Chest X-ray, AP view. Patient: 45 years old, sex M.
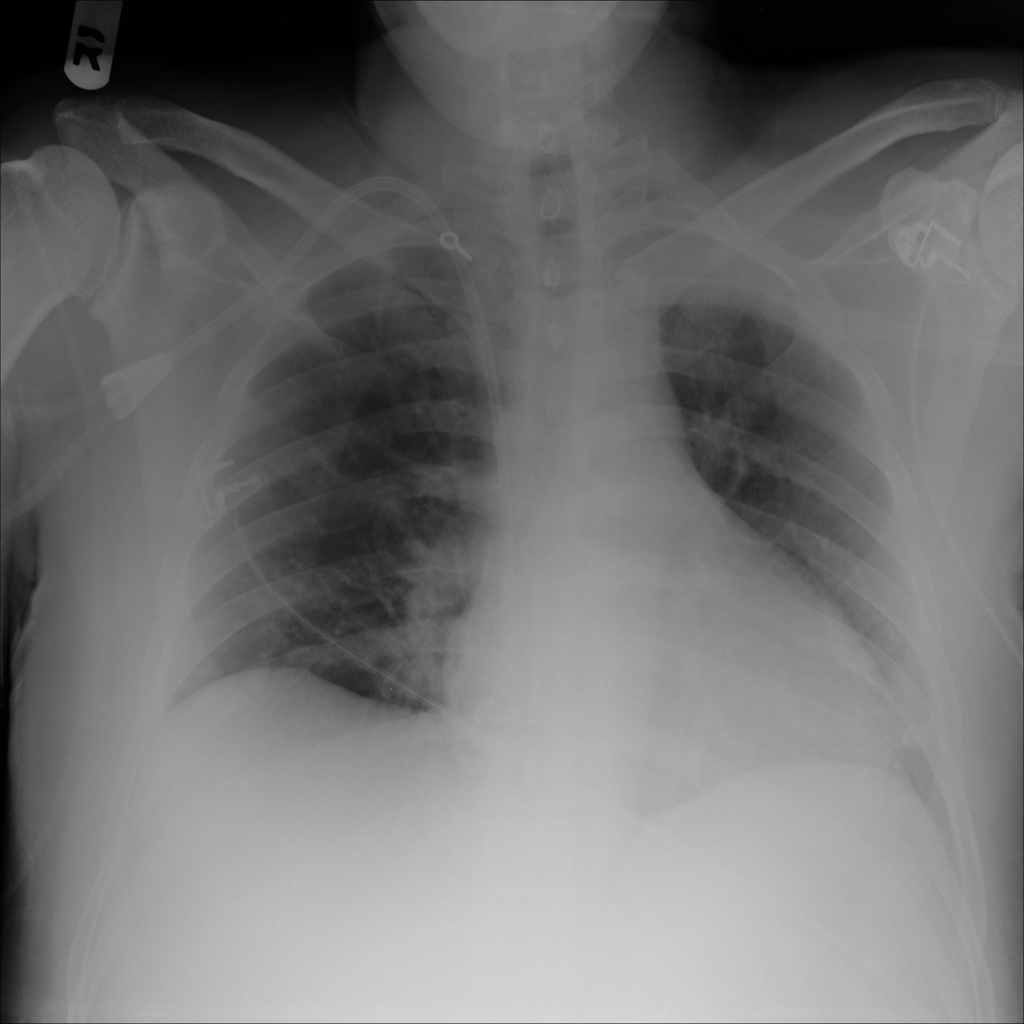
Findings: No Finding